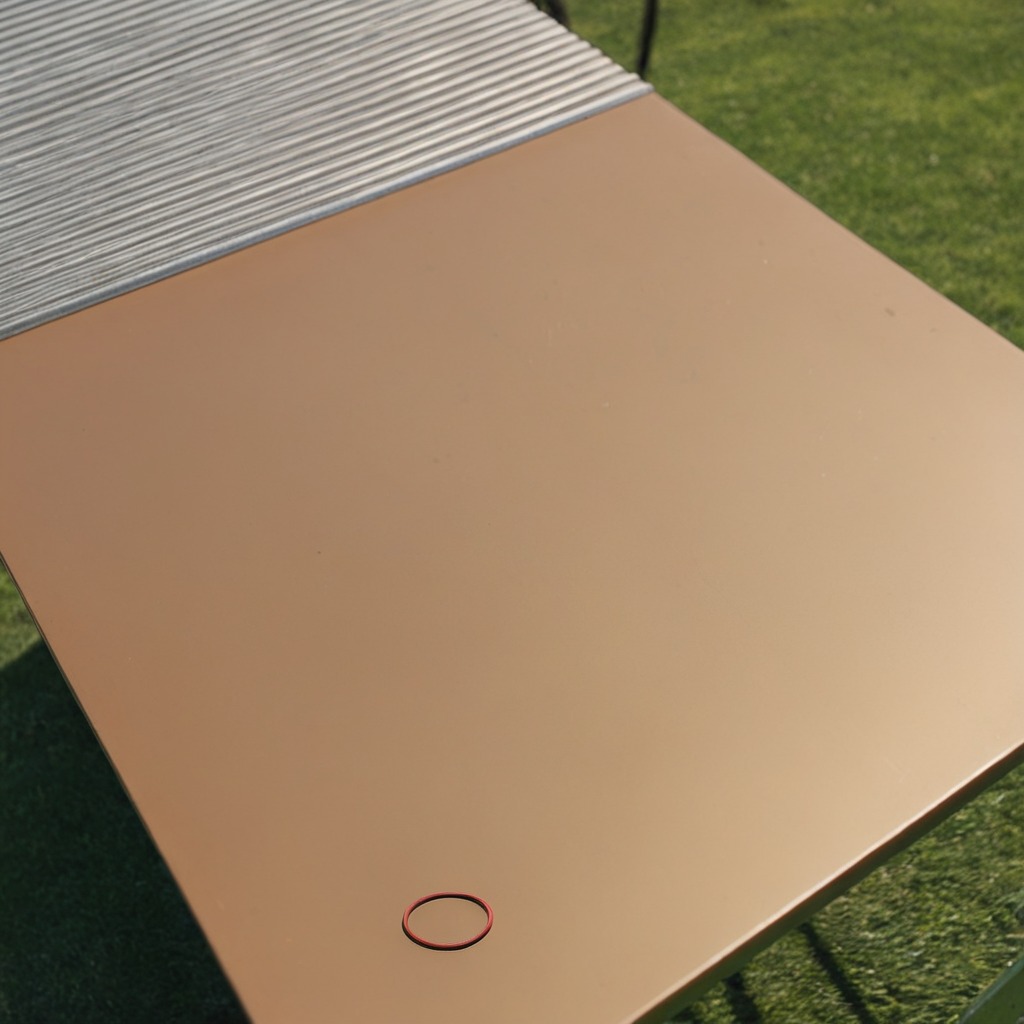
A rubber O-ring is lying on a textured surface.